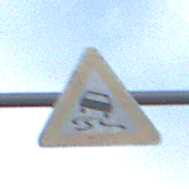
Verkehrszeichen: SchleuderOderRutschgefahr
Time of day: SunriseSunset
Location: Outdoor (Nature)
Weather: PartlyCloudy
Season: NotSpecified
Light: Natural